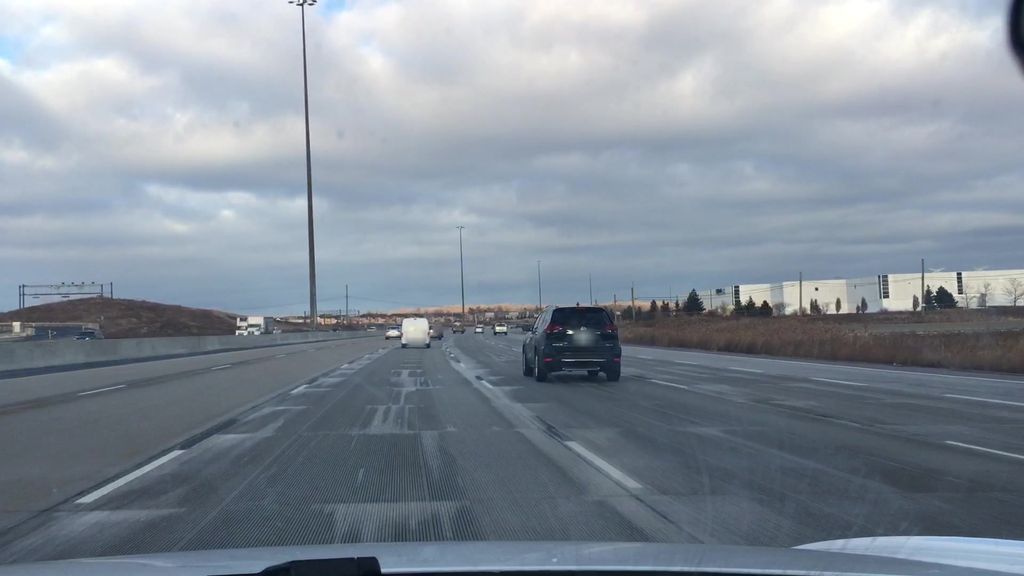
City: toronto